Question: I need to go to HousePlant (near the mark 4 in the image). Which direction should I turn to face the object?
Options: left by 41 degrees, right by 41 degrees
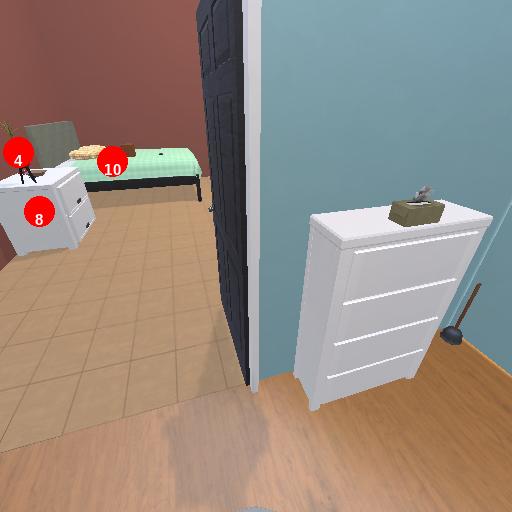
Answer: left by 41 degrees